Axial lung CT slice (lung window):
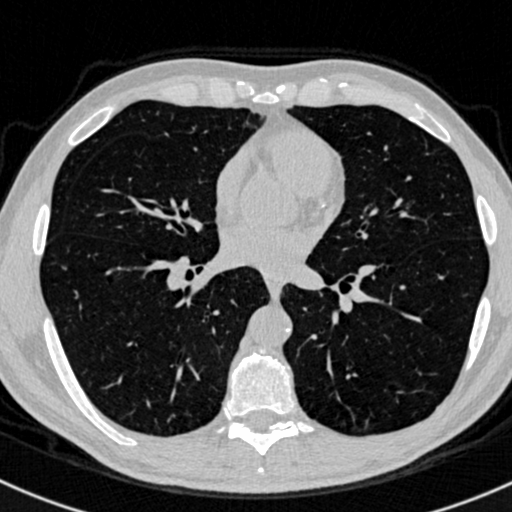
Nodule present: no